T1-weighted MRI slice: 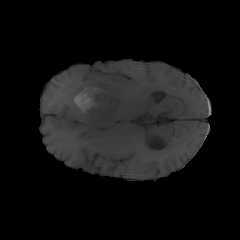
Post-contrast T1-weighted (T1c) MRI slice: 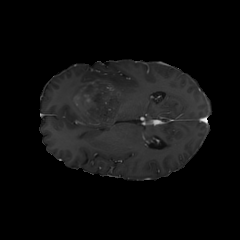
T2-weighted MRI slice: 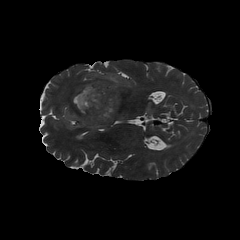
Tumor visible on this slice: yes